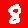
Digit: 8